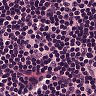
Metastatic tissue present: no